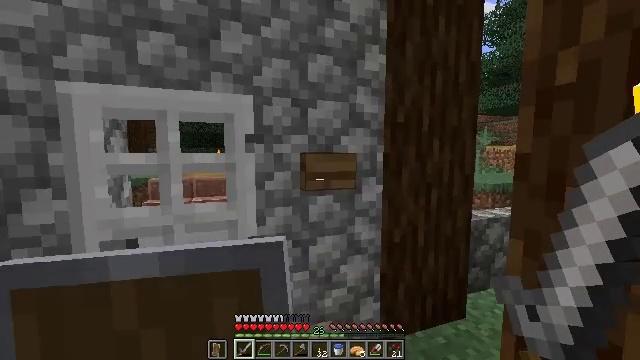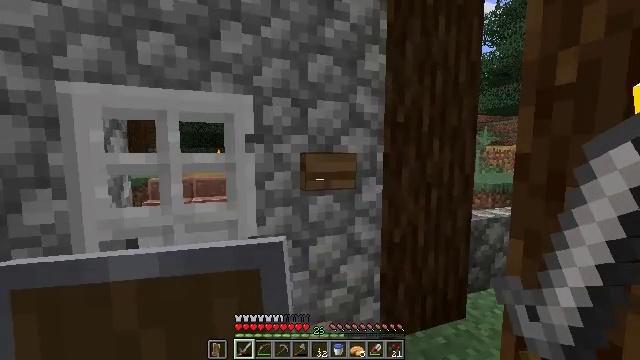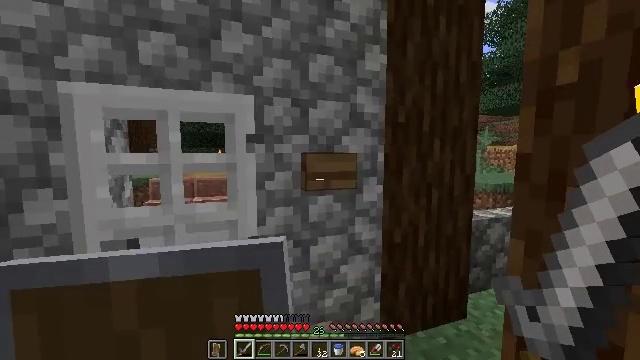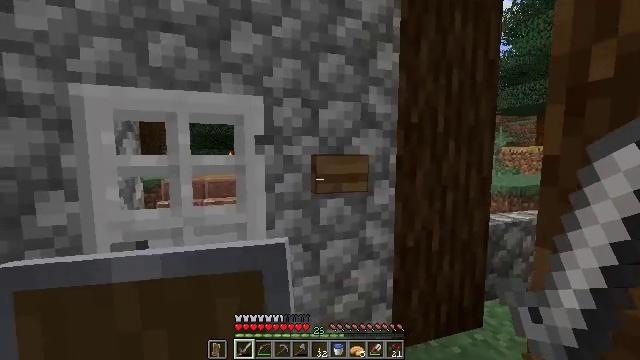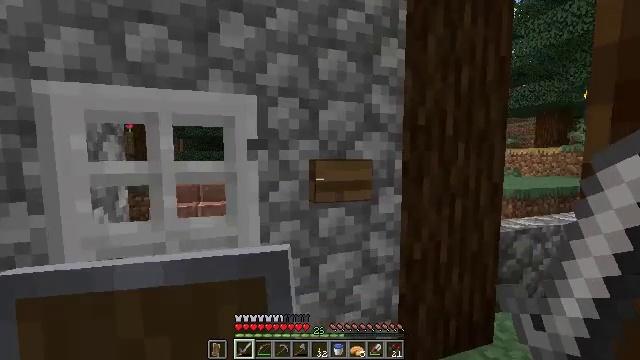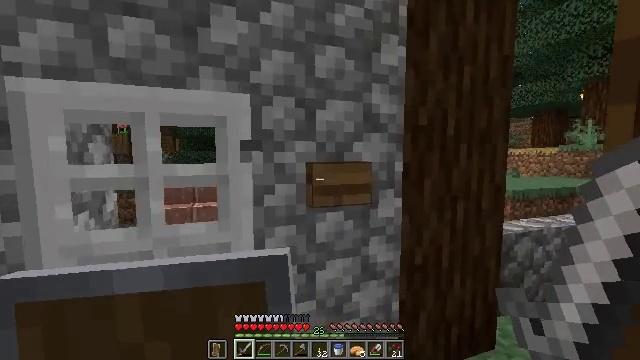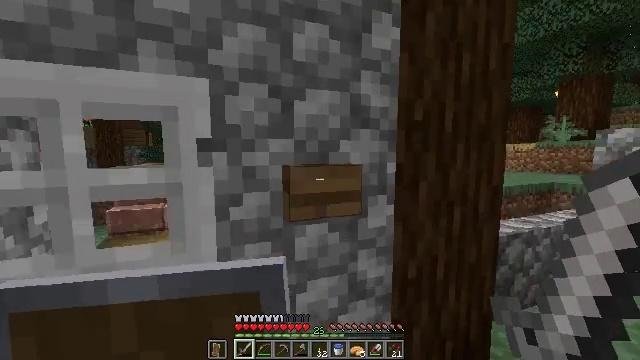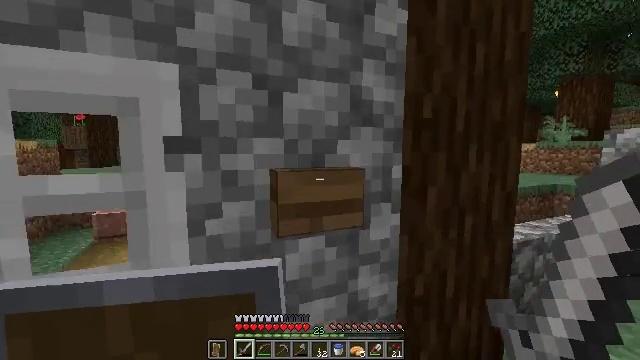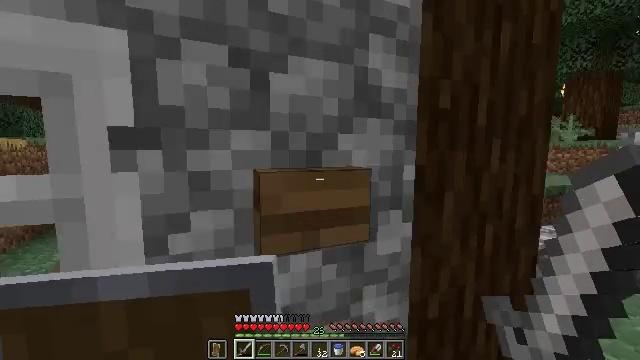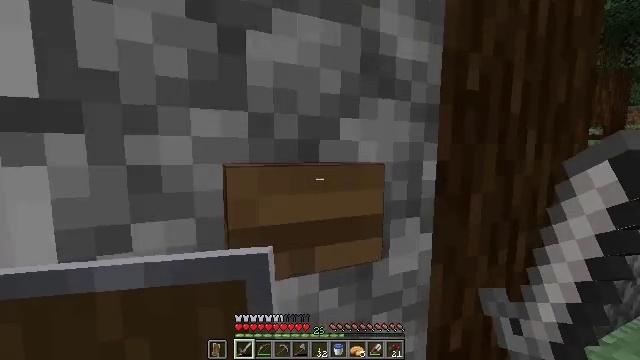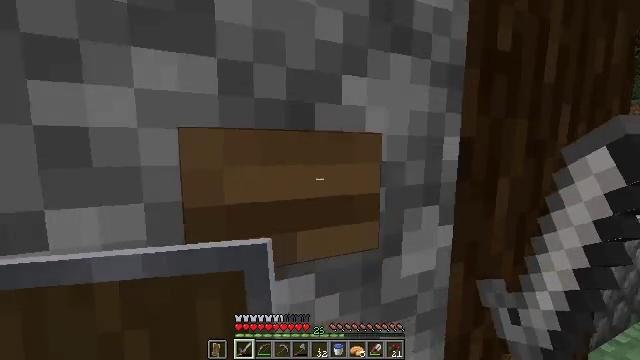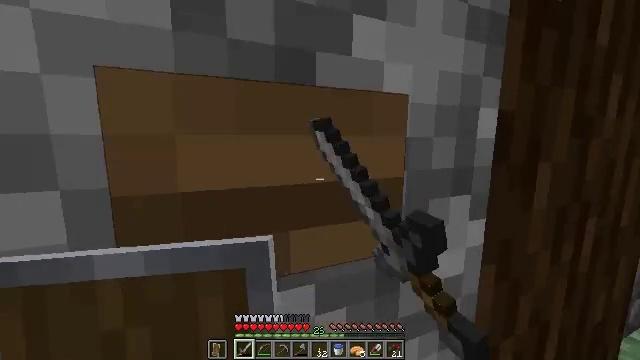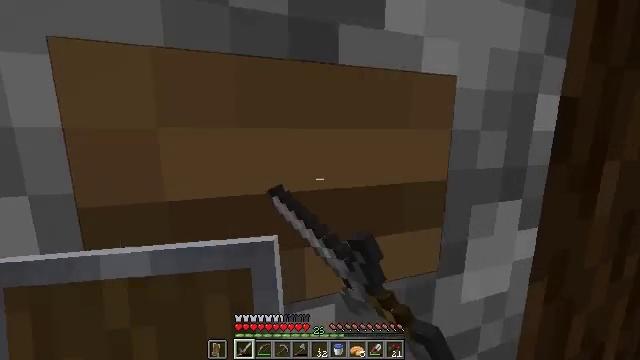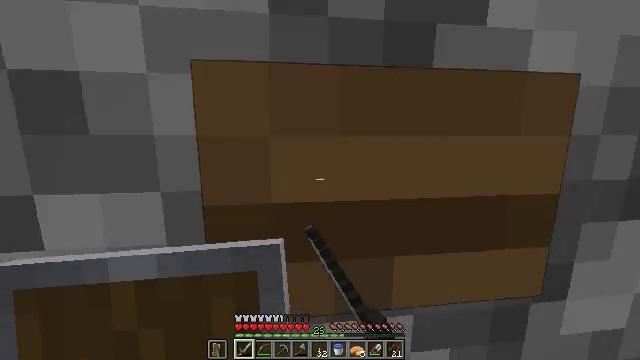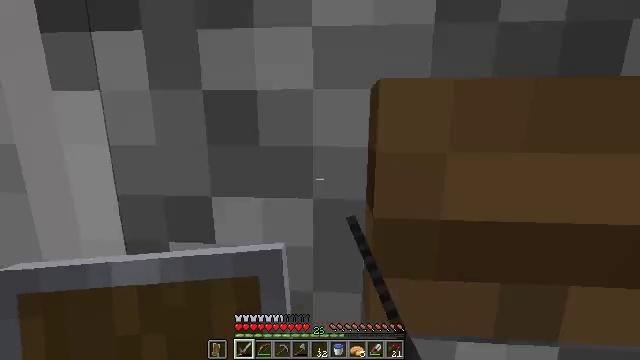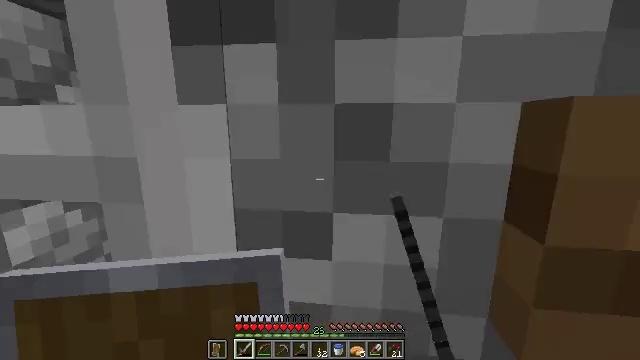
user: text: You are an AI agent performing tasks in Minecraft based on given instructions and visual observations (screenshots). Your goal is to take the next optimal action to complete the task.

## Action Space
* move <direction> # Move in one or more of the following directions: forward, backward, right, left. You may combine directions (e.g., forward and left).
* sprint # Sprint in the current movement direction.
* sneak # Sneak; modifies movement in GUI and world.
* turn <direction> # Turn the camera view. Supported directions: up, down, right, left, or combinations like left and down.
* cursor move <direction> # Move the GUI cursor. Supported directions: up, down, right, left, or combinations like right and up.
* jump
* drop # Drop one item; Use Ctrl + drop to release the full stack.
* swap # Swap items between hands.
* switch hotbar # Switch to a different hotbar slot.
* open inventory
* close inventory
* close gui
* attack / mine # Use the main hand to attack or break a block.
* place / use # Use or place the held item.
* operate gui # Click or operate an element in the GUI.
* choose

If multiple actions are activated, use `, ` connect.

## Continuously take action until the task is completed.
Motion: motion action
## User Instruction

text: Combine materials in a crafting table to craft a light gray bed.
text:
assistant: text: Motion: no_op
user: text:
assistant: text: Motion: no_op
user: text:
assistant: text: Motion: move forward, turn left
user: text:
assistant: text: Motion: move forward
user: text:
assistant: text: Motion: move forward
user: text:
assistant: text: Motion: move forward, turn right and down
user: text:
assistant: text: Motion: move forward
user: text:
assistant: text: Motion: move forward
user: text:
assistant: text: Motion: move forward
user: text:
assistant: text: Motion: move forward, turn down, use / place
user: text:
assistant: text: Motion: turn down, use / place
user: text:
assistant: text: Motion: turn left and down
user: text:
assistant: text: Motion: move left, turn left
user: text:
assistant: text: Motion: move left, turn left
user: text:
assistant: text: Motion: move forward and move left, turn left
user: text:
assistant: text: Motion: move forward and move left
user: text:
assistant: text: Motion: move forward and move left
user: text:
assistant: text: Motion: move forward
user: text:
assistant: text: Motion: move forward
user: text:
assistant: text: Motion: move forward
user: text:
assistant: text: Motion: move forward and move left
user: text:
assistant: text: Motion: move forward and move left
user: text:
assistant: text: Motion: move forward
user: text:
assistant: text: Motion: move forward, sprint
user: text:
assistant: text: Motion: move forward, sprint
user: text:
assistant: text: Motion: move forward, sprint
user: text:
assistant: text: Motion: move forward, sprint
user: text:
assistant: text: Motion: move forward, sprint
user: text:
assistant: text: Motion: move forward, sprint
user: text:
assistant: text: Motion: move forward